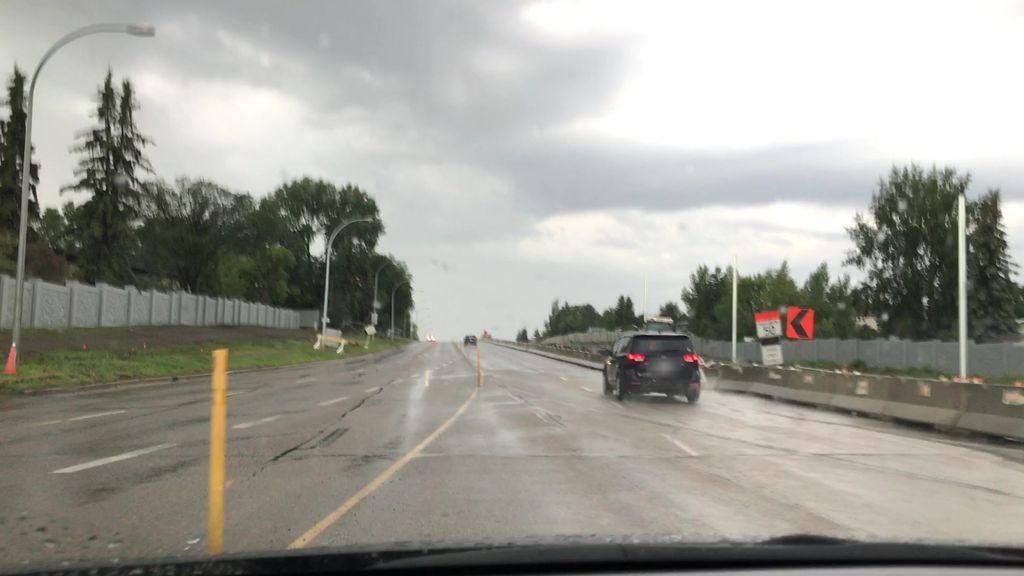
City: edmonton